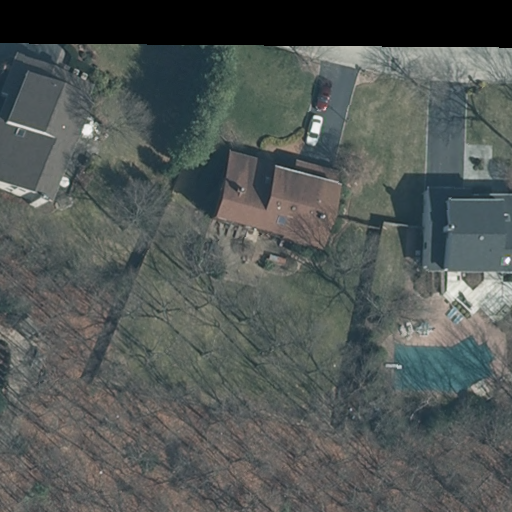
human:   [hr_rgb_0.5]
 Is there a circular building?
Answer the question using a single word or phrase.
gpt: no

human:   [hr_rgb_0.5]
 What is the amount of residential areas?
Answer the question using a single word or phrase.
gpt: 1

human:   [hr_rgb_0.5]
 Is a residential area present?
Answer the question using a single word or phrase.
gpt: yes

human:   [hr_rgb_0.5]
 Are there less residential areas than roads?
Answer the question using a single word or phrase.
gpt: no

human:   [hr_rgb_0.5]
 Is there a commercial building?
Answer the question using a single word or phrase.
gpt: no

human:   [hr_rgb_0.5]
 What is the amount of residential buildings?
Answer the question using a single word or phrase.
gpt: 3

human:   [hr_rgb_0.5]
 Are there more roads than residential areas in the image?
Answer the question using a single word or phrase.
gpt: no

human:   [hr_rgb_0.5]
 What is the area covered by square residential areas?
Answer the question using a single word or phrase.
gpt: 0m2

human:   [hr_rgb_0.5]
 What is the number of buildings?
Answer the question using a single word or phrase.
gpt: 3

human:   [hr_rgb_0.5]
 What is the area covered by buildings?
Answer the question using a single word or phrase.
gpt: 941m2

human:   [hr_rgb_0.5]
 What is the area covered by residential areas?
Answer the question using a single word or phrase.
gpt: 7987m2

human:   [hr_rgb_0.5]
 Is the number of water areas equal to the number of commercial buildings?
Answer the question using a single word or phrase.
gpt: yes

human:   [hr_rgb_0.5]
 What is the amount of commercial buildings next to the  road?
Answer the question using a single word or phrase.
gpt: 0

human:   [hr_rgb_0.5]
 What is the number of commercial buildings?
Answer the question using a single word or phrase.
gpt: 0

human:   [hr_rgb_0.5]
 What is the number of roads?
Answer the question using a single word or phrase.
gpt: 1

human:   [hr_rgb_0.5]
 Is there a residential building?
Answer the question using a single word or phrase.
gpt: yes

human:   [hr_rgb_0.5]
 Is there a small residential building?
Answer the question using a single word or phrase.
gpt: no

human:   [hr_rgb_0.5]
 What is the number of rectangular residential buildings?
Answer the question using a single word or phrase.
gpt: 3

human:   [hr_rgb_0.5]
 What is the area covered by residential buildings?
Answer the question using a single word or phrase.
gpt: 941m2

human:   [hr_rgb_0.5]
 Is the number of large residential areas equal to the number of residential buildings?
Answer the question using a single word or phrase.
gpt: no

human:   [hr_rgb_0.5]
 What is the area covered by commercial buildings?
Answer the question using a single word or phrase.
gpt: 0m2

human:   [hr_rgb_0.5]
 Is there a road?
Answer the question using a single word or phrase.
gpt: yes

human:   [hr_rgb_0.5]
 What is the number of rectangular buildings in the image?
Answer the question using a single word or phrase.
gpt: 3

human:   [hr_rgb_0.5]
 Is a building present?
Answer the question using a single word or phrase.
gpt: yes

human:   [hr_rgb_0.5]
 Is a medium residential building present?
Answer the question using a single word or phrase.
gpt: yes

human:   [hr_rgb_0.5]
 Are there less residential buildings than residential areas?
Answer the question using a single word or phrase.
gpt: no

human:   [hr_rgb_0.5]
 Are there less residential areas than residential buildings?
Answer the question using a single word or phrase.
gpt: yes

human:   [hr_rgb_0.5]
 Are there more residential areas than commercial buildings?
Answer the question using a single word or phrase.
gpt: yes

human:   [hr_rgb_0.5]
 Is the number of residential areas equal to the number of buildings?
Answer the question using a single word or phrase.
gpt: no

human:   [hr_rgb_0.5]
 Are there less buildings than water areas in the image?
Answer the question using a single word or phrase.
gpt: no

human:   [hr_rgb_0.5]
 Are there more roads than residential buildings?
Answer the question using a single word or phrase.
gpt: no

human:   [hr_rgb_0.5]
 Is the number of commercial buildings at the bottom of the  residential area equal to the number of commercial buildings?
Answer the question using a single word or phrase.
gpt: yes

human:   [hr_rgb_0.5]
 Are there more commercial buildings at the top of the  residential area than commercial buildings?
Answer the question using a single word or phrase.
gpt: no

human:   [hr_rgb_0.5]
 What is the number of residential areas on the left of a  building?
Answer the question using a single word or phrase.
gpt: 1

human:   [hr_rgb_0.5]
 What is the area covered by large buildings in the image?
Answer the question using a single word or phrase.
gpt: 0m2

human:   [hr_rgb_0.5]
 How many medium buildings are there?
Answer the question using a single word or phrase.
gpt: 3

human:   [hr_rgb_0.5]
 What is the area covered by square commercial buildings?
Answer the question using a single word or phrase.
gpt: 0m2

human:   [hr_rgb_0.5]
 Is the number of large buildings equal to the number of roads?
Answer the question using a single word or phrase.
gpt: no

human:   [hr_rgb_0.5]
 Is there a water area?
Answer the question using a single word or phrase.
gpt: no

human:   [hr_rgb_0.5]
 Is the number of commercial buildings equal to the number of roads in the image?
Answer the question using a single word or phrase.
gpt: no

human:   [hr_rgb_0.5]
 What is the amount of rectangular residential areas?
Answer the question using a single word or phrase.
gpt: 1

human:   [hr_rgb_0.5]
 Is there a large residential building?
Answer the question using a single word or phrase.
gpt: no

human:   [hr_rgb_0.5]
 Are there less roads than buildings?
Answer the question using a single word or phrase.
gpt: yes

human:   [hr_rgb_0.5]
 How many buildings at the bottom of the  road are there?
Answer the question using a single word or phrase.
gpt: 3

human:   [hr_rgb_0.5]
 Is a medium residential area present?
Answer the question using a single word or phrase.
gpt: no

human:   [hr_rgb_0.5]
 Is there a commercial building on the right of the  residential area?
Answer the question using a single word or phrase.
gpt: no

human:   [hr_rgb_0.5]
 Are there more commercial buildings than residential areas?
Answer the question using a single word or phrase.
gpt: no

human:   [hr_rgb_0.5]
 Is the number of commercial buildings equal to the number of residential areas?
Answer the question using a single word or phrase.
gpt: no

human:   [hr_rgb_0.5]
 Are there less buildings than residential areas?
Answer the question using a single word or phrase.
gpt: no

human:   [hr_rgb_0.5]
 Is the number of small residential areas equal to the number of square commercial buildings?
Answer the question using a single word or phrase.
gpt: yes

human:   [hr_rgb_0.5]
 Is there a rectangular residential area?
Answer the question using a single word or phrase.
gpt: yes

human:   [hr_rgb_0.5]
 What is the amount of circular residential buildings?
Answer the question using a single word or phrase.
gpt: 0

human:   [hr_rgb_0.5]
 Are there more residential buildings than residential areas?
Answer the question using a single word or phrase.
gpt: yes

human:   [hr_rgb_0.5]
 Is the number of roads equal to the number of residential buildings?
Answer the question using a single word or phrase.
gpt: no

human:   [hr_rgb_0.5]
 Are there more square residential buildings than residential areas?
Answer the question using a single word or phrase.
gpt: no

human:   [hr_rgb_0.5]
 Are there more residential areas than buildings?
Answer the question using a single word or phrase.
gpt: no

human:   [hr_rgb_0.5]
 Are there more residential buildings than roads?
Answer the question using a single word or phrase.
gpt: yes

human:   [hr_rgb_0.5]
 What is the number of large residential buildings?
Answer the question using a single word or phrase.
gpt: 0

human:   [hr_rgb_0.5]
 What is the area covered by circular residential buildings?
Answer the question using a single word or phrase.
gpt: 0m2

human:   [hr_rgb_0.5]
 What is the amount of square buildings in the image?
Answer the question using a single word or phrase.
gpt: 0

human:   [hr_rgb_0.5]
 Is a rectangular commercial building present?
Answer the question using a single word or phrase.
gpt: no

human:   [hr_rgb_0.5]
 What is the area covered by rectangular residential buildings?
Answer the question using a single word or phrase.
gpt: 941m2

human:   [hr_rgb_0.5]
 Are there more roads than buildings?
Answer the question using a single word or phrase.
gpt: no

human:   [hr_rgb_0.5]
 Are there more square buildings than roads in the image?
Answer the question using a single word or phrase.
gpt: no